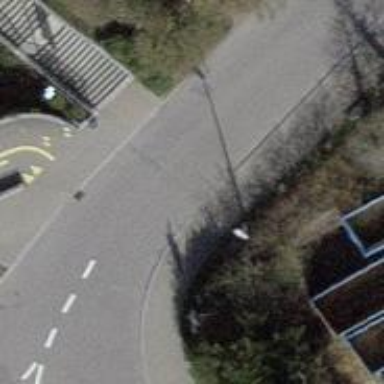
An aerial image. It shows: Steps with paved surface.